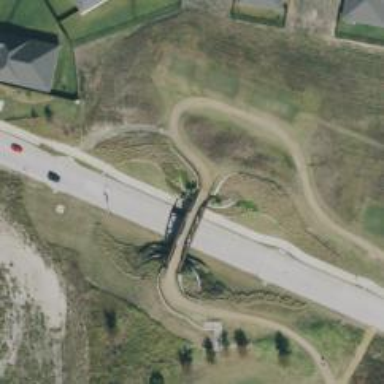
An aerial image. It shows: Path bridge on golf course.